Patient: sex M, age 52
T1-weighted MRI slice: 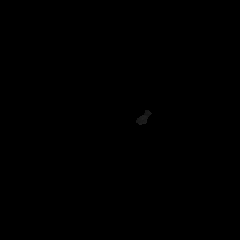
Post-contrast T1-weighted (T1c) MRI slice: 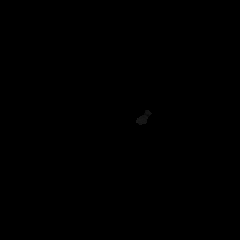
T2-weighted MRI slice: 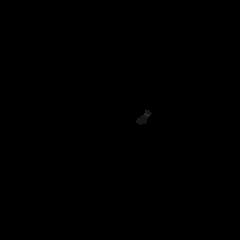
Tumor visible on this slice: no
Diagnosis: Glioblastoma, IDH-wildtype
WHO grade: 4